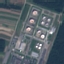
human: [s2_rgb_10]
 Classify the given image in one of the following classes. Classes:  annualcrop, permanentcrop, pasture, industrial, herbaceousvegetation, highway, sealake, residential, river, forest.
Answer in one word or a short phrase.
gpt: Industrial